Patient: sex M, age 64
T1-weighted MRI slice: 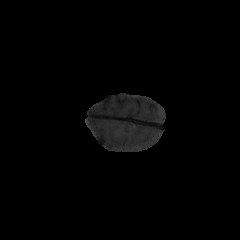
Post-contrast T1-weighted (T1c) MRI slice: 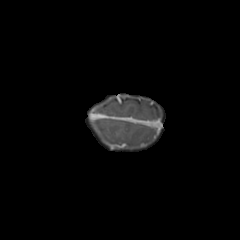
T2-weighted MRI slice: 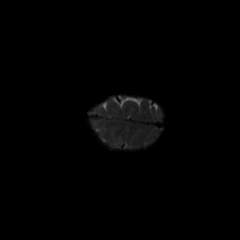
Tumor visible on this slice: no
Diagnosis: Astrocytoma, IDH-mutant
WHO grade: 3